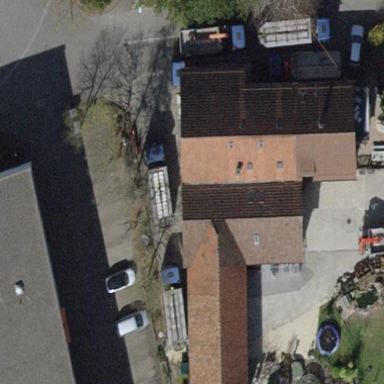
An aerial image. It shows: Terrace building.